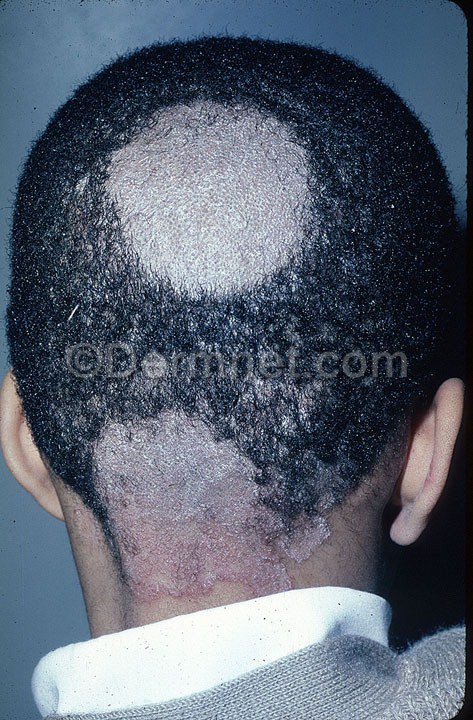
Disease: Tinea Ringworm Candidiasis and other Fungal Infections